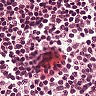
Metastatic tissue present: no